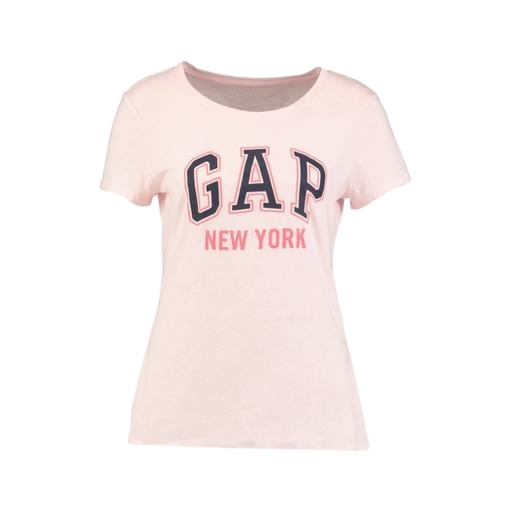
pink pima logo tee, pink woman's tee, cap sleeve pink tshirt, white background